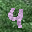
Label: 4